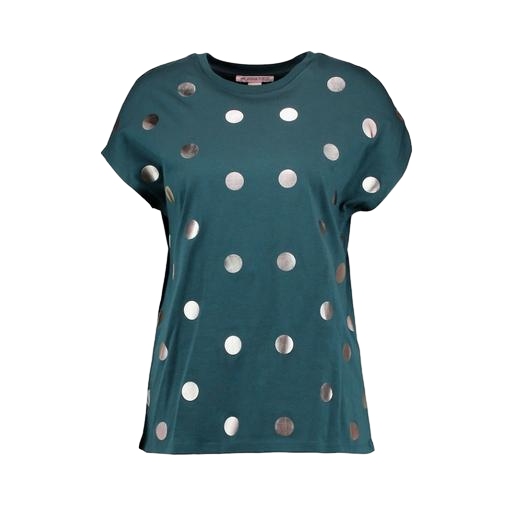
blue plus size printed t-shirt only macy, spot t-shirt, t-shirt green, white background